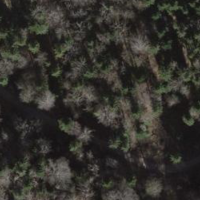
EUNIS habitat code: 44
Species observed at this site:
Sanicula europaea